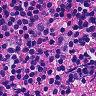
Metastatic tissue present: no